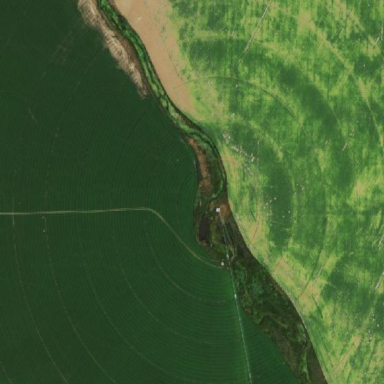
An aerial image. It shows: Farmland with pivot irrigation system.